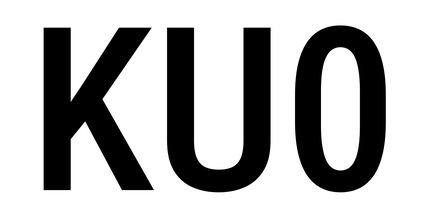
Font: Roboto_Condensed_Medium